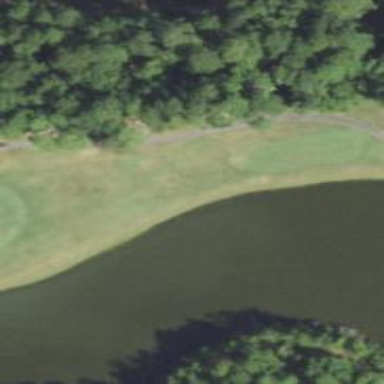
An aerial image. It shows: Golf cartpath that is also road path.